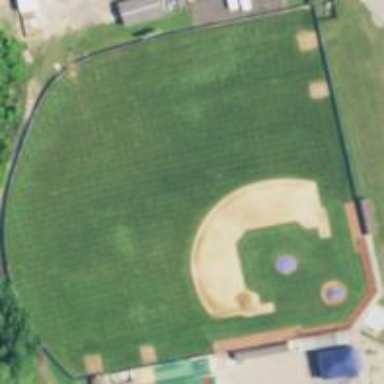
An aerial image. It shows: Baseball pitch for leisure land activities.